Question: I have a list of numbers which is formatted as 106,648|403,481 in a file .I have to add all Second coordinate Of this list and need the sum.I am able to split this list using the | but when i try to split them using , its not working .This i have done so far,. Please someone help me ...
'''
package org.jeet.App;
import java.io.*;
import java.util.*;
public class MidPointSum {
public static void main(String[] args) {
File file = new File("D:/midpoint.txt");
try {
Scanner sc = new Scanner(file);
while (sc.hasNext()) {
String value = sc.next();
int myint[] = new int[2];
String[] tokens = value.split("\|");
for (int i = 0; i < tokens.length; i++) {
System.out.println(tokens[i]);
//System.out.println(charSplit[i]);
}
}
} catch (FileNotFoundException e) {
System.err.println("File is not Found");
} catch (Exception e) {
System.err.println("Another Exception");
}
}
}
'''
plese help me to split numbers as
106 648
403 481
..
and so on
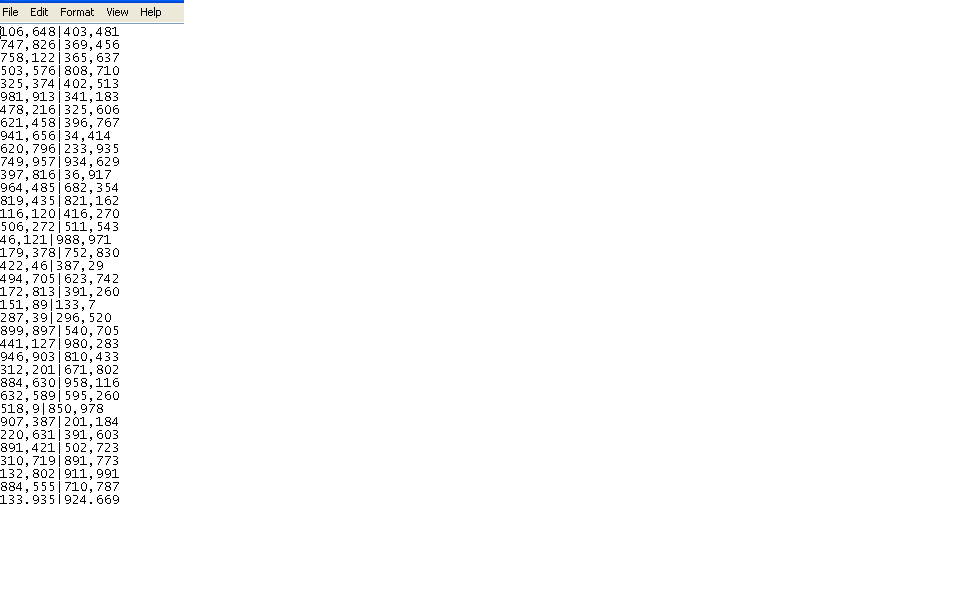
Answer: I would split on pipe or comma and take every odd-numbered element:
'''
String[] tokens = value.split("[|,]");
for (int i = 1; i < tokens.length - 1; i += 2) {
System.out.println(tokens[i]);
}
'''